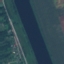
Land use / land cover class: River